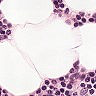
Metastatic tissue present: no